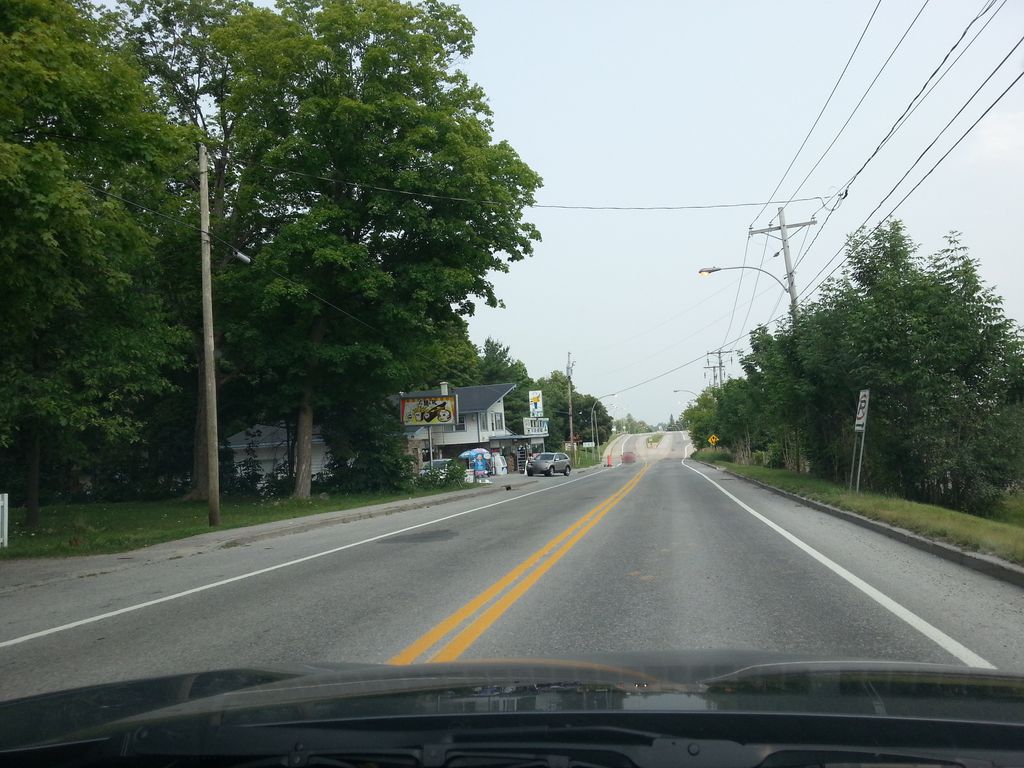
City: ottawa-gatineau